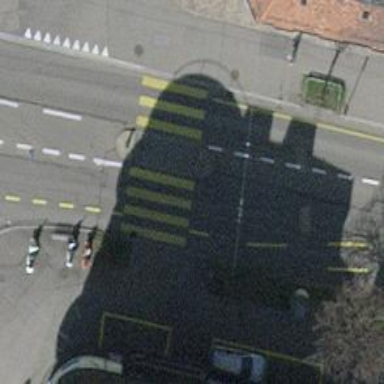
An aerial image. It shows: Marked zebra crossing with pedestrian island.